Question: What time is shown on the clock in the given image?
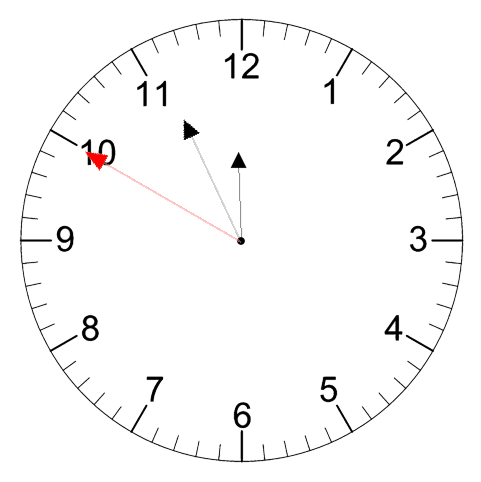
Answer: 11:55:50